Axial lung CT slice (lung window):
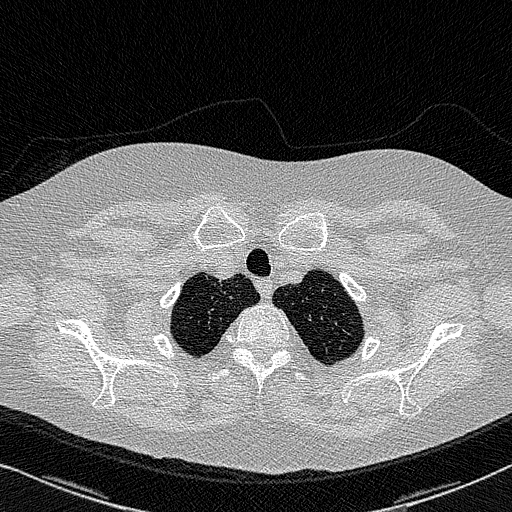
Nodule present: no